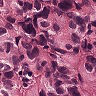
Metastatic tissue present: yes